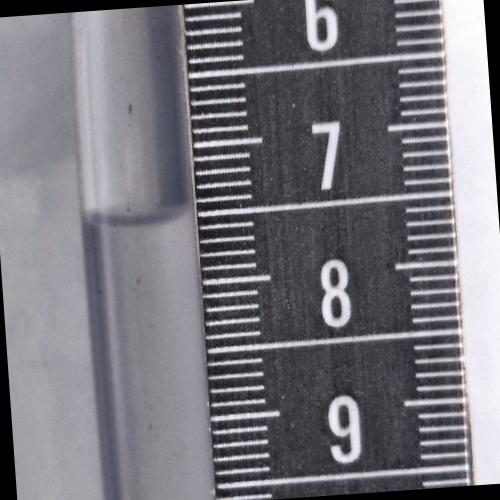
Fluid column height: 7.5 cm